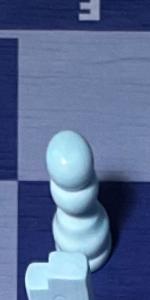
Label: Pawn_White